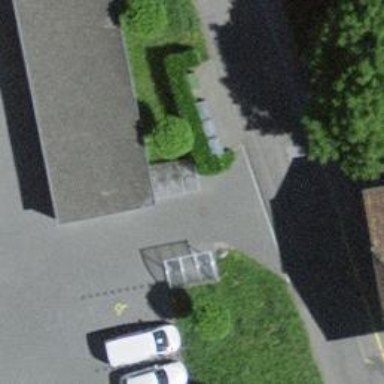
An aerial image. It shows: Driveway made of paving stones.